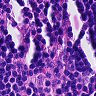
Metastatic tissue present: no